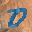
Label: 0